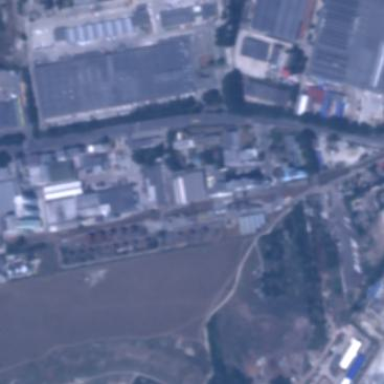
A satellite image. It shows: Industrial area.